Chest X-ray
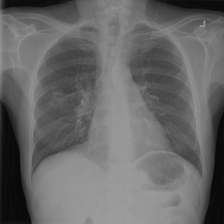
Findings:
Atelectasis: negative
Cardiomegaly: negative
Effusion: negative
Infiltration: positive
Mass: negative
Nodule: negative
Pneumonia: positive
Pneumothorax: negative
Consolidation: negative
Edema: negative
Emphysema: negative
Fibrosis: negative
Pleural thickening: negative
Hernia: negative